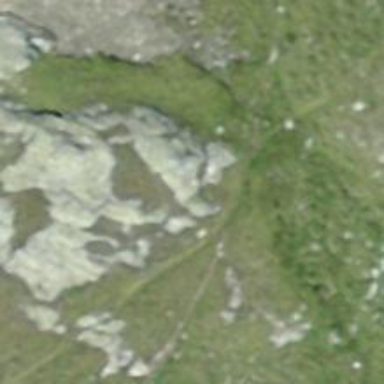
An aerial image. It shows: Path on the ground.